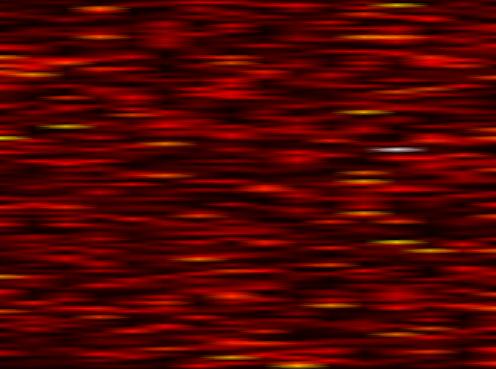
Label: FOFDM